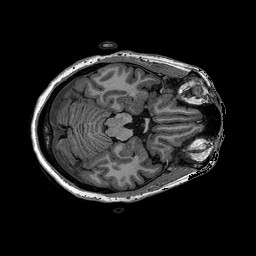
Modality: T1w
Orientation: coronal
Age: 52
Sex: female